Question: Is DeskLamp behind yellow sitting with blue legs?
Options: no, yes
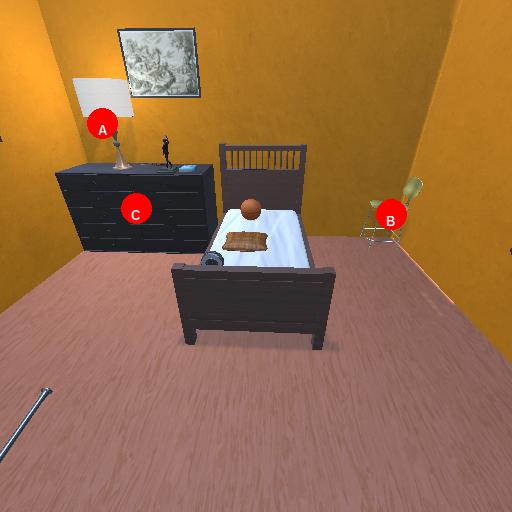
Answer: no